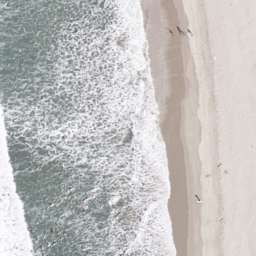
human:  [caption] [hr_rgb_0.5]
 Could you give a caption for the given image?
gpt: Waves beat the beach and throw up white foam while some birds flying .

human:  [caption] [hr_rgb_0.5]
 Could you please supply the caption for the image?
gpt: Waves slapping a white sand beach while some birds flying .

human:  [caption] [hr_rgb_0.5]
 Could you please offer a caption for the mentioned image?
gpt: This is a beach with blue sea and white sands .

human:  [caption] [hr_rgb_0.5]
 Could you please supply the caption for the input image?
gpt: Waves slapping a white sand beach and throwing up white foams .

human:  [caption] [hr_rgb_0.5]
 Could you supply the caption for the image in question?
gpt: This is a beach with waves .